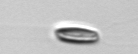
Label: Chrysochromulina